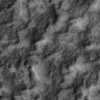
Label: not_dusty